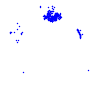
Particle: electron